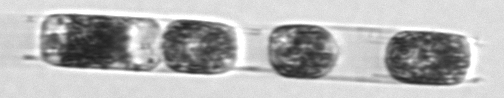
Label: Hemiaulus